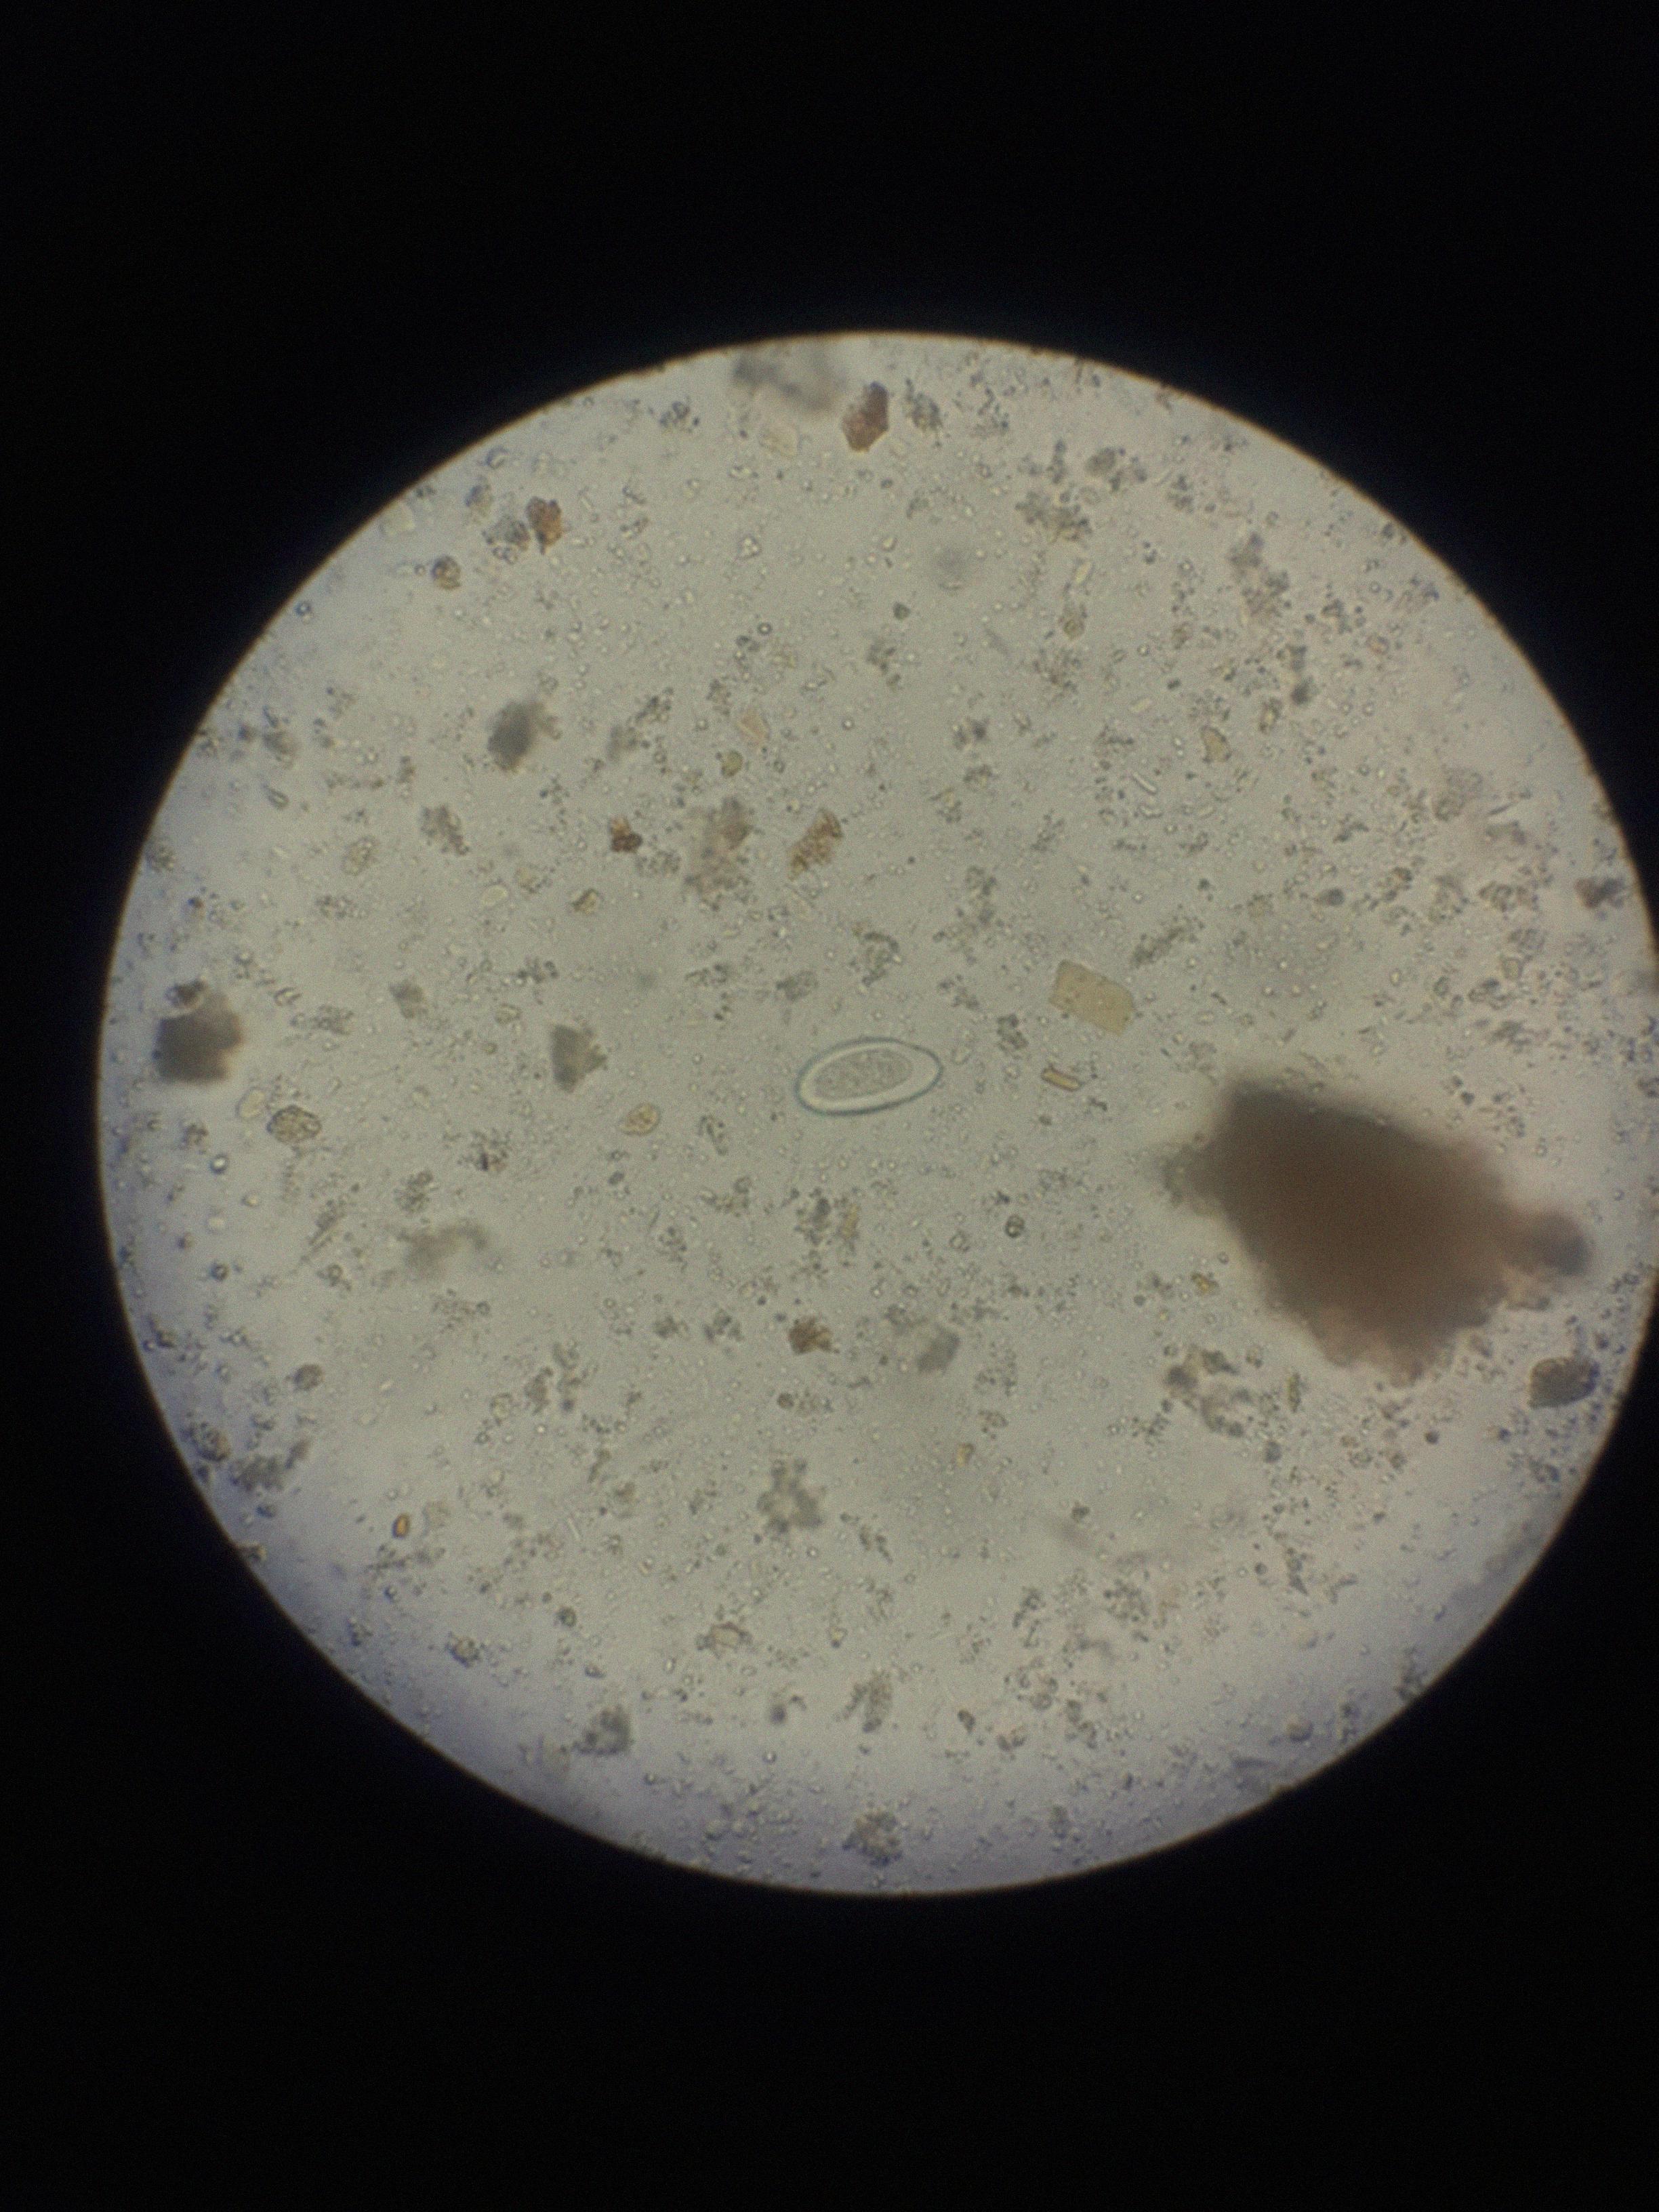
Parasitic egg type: Enterobius vermicularis